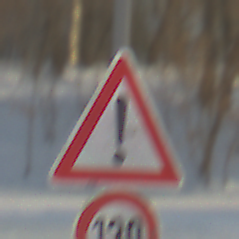
Verkehrszeichen: Gefahrenstelle
Zusatzzeichen unten: Geschwindigkeit130
Umgebung: Outdoor, Suburban
Tageszeit: MorningAfternoon
Wetter: PartlyCloudy
Licht: Natural
Jahreszeit: NotSpecified
Kontrast: HighContrast